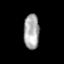
Tissue: prostate
Cell type: T cells
Senescence score: 0.3485
Nuclear area (px): 538
Mean DAPI intensity: 167.338